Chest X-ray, PA view. Patient: 14 years old, sex F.
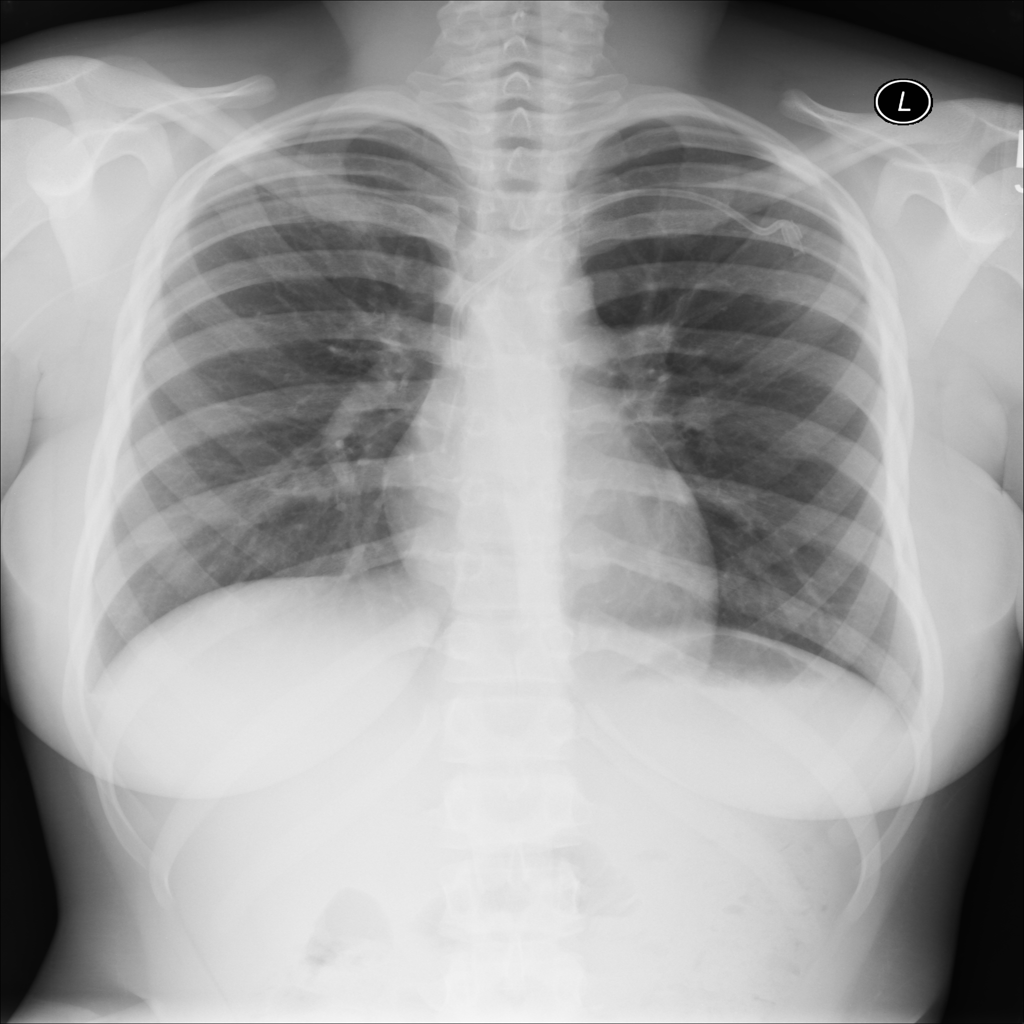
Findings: No Finding